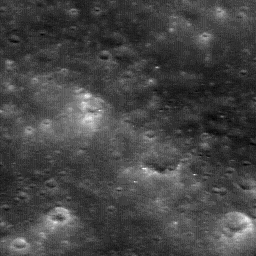
Host type: background_regolith
Lunar coordinates: latitude nan, longitude nan